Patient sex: M
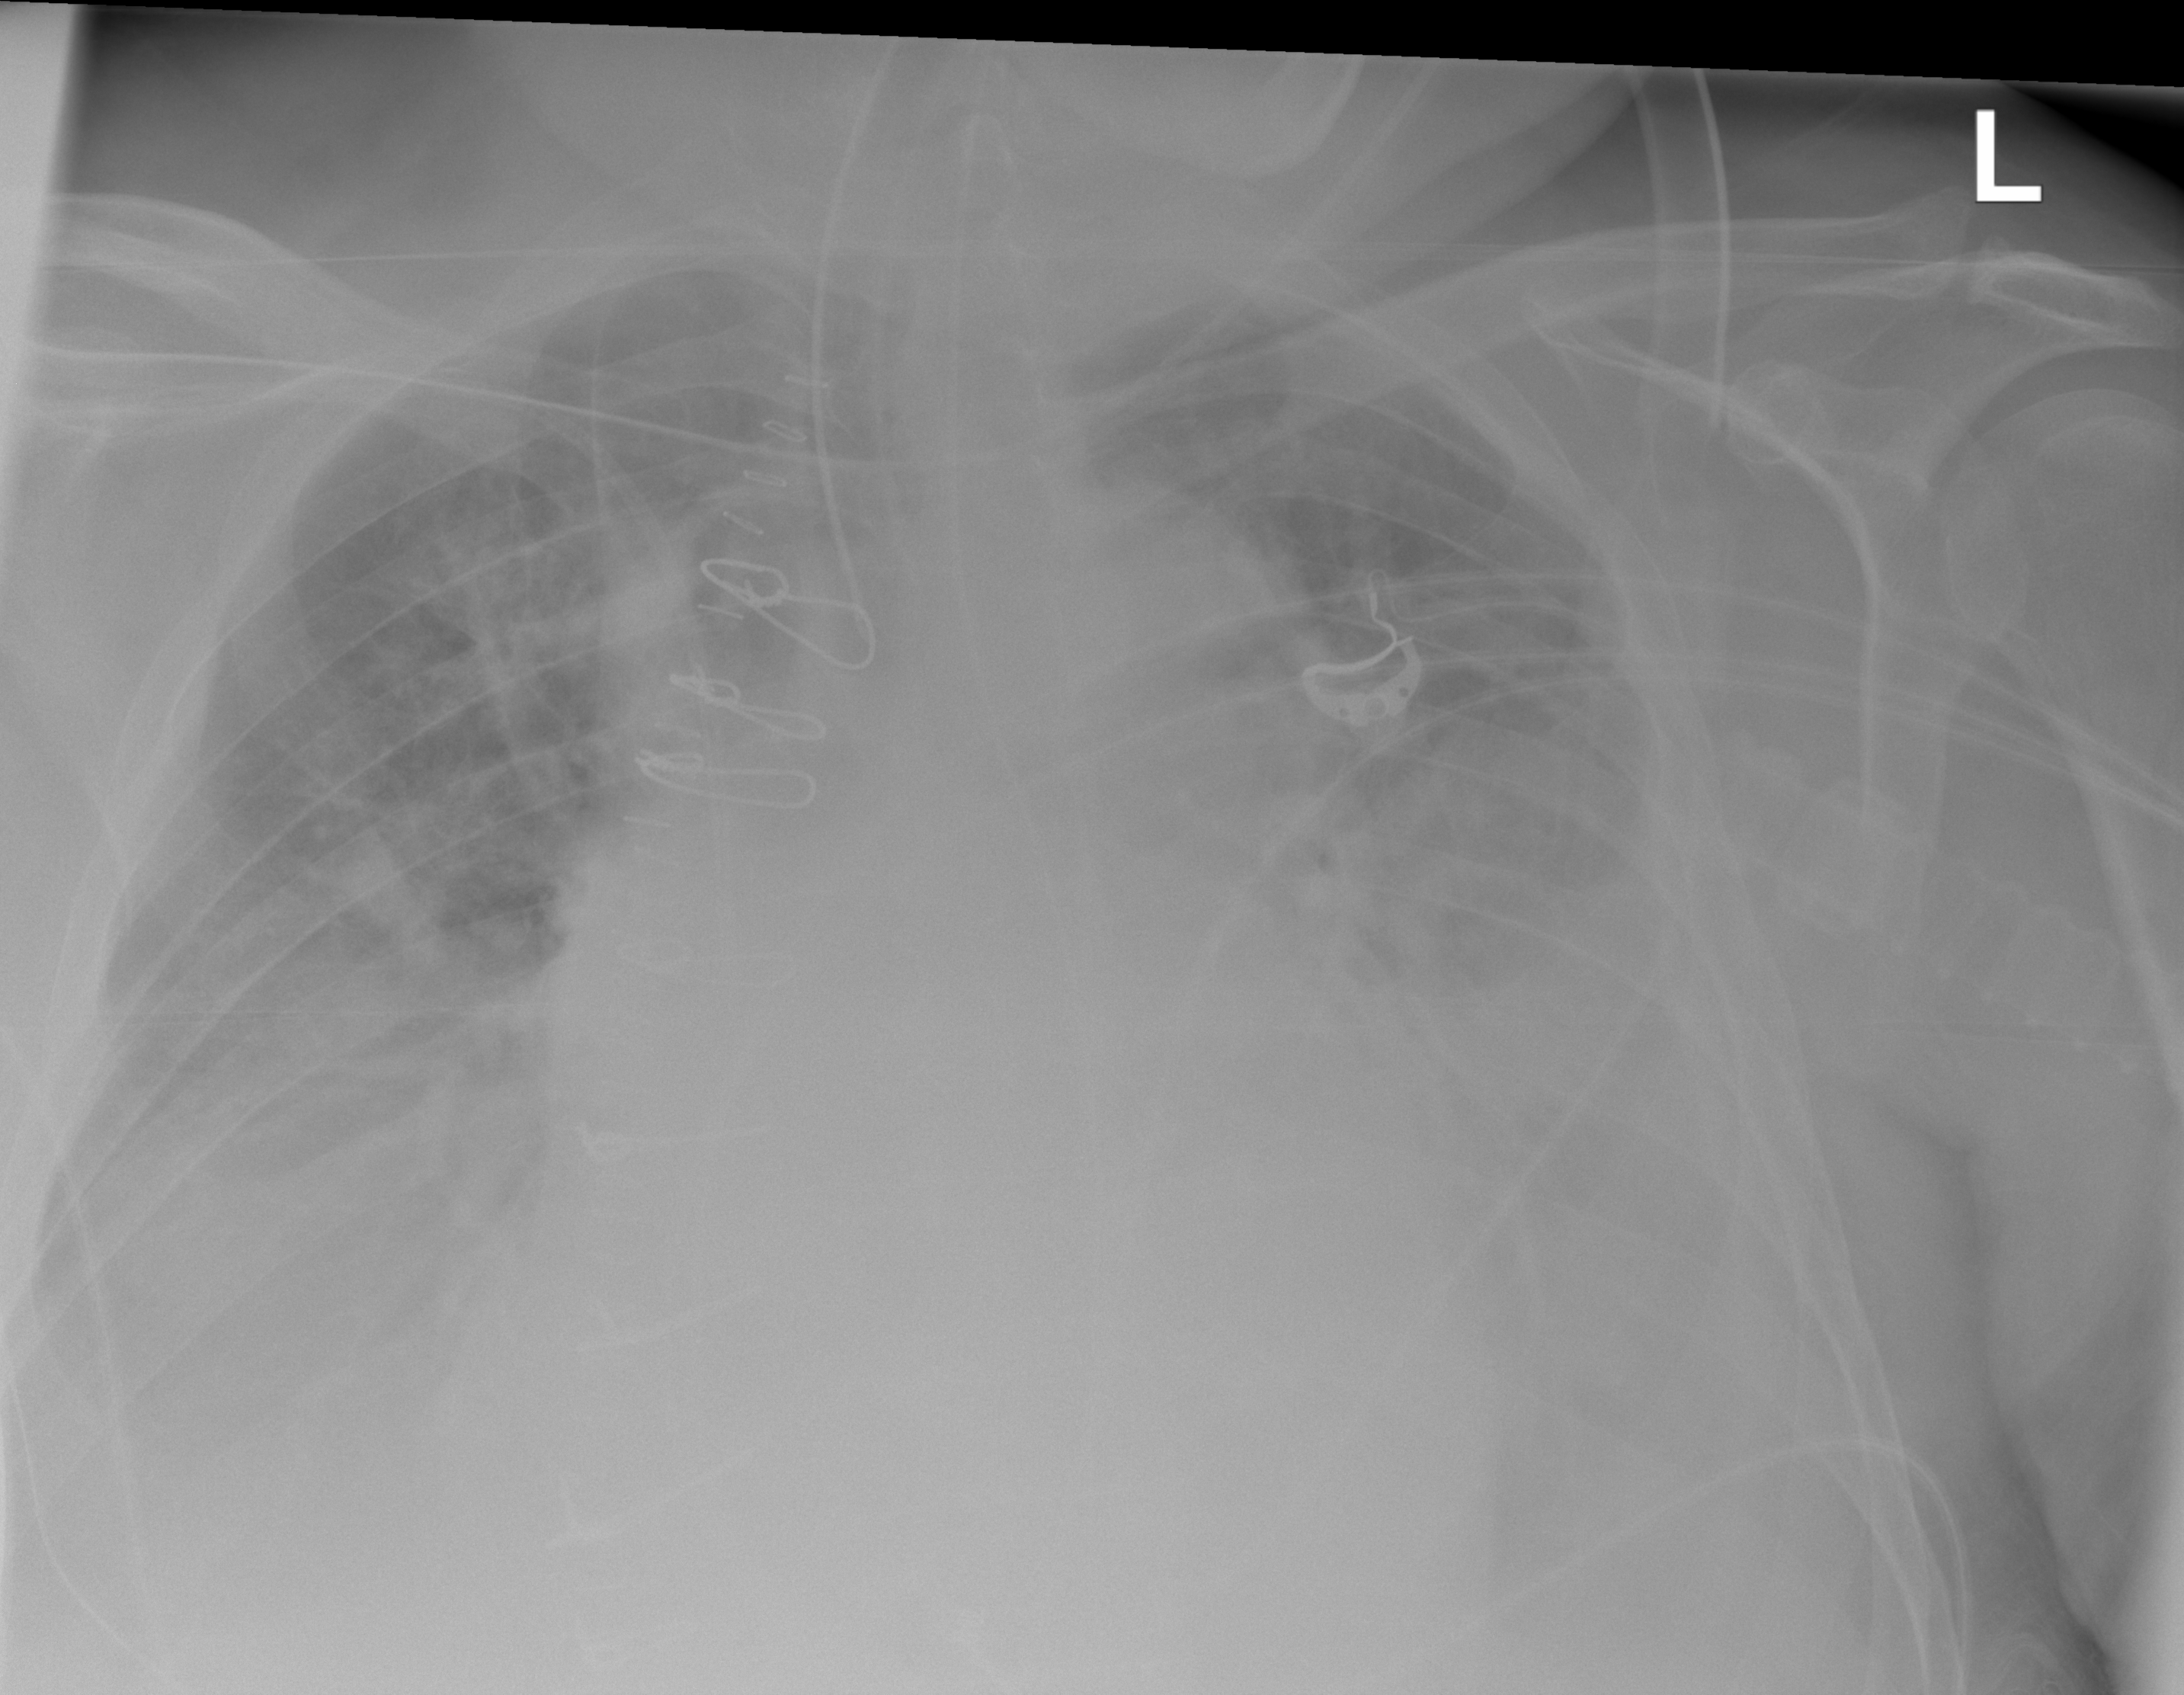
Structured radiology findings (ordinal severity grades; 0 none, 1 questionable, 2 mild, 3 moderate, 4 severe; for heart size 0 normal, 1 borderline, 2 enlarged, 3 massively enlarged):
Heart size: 2
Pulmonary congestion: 3
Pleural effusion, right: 2
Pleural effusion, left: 2
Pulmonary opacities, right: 2
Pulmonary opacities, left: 2
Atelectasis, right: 0
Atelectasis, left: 2